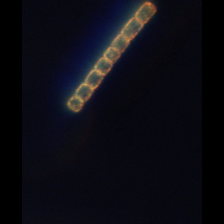
Taxon: Lauderia_Hemiaulus
Group: Diatoms